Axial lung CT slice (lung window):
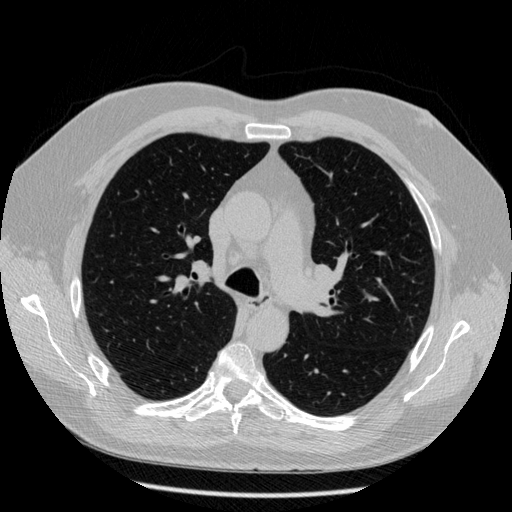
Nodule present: no